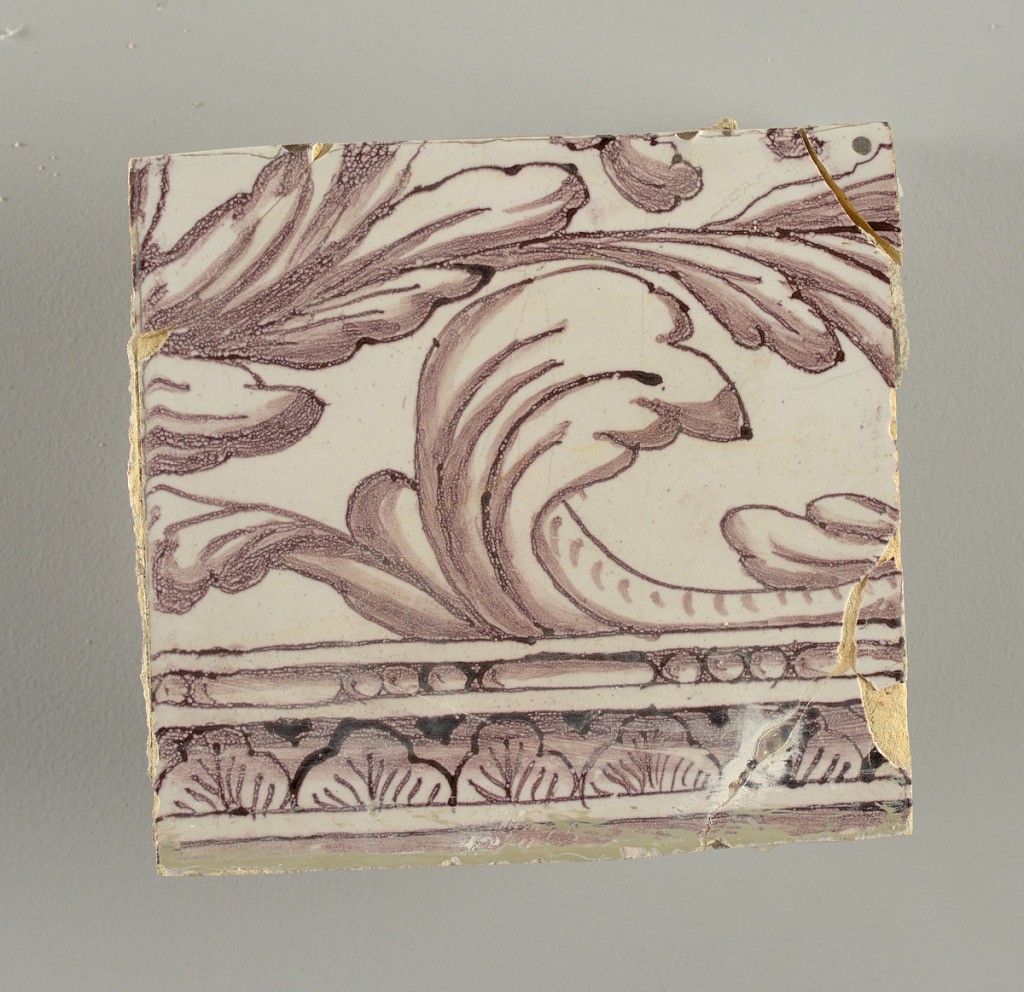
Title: Wall facing
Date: ca. 1725
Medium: Tin-glazed earthenware, underglaze
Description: Horizontal rectangle.  Thirty-seven tiles wide and twenty-one high with opening for door or window nineteen and one-half tiles high and twelve wide.  To left and right of opening, centered canopy above. Left, woman representing Hope, right, a sculputure urn.  Centered above opening, a mascaron.  Arabesque design of foliage.